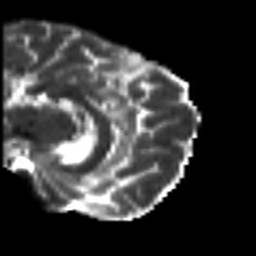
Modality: T2w
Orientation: sagittal
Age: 45
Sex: female
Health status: ill
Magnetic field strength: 3 T
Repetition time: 8.4 s
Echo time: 0.0926 s